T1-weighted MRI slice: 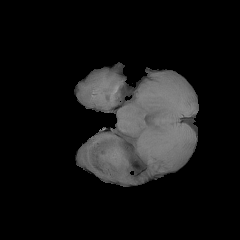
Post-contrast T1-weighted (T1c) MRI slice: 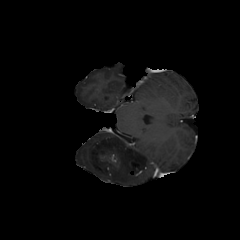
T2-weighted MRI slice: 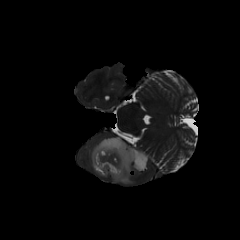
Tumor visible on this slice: yes